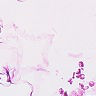
Metastatic tissue present: no